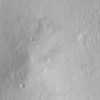
Label: not_dusty